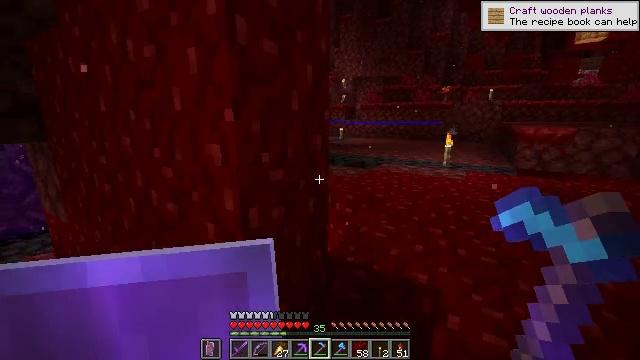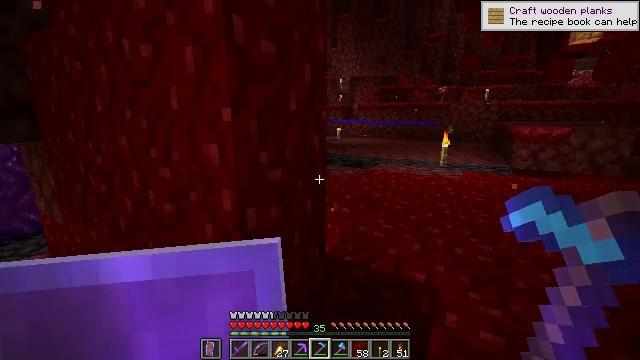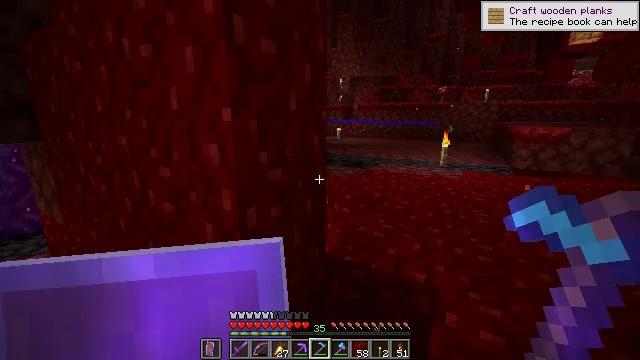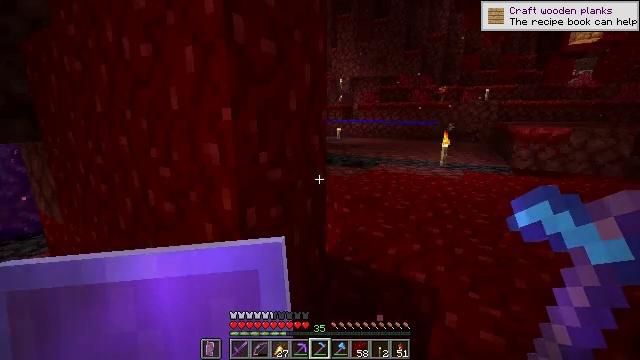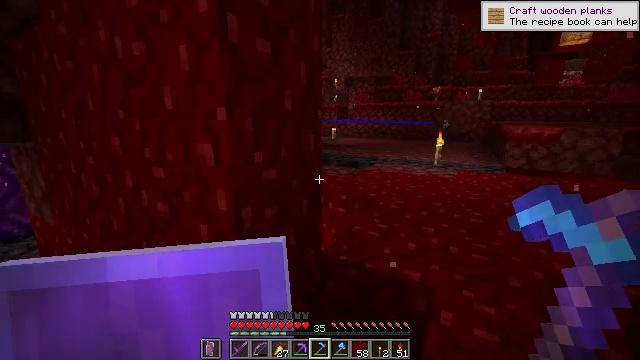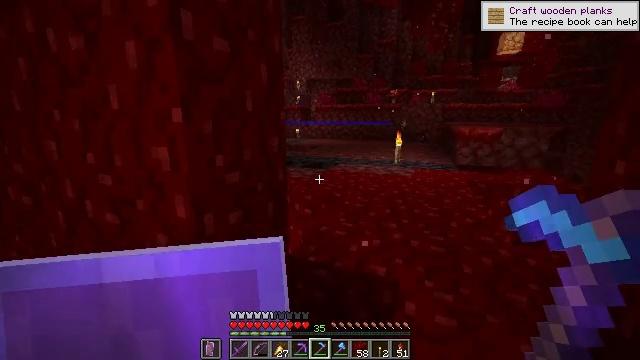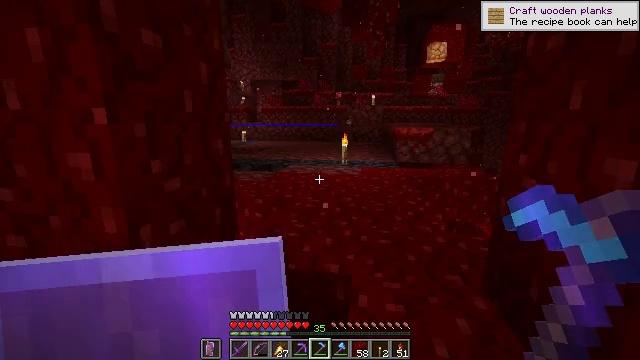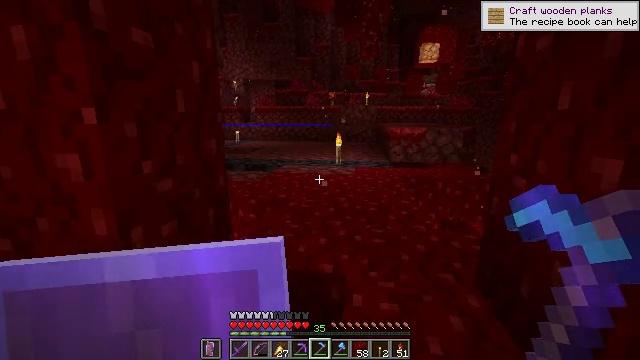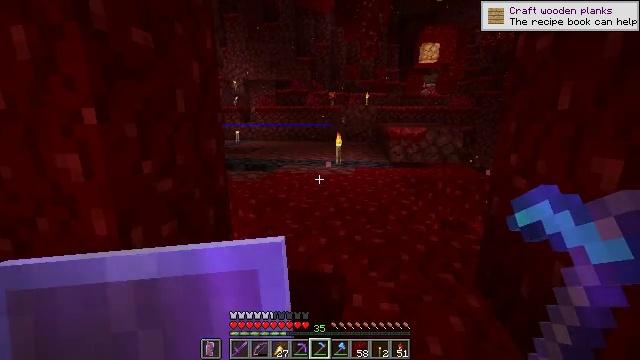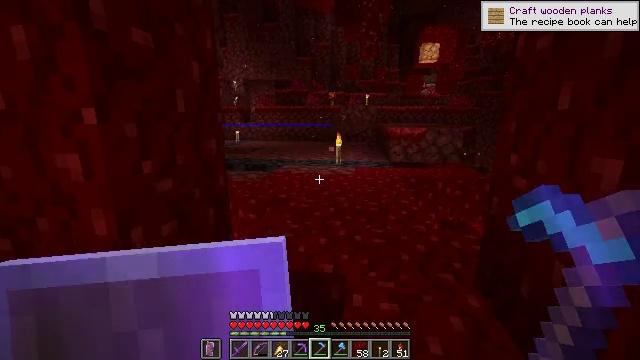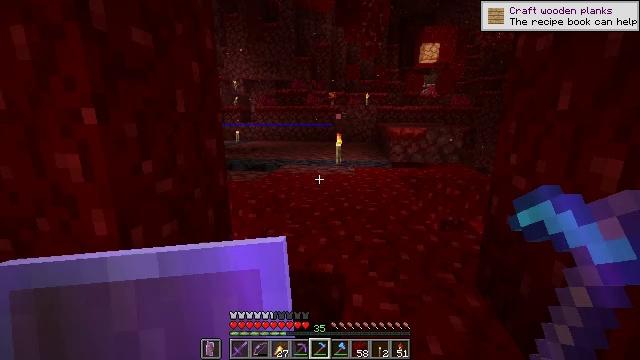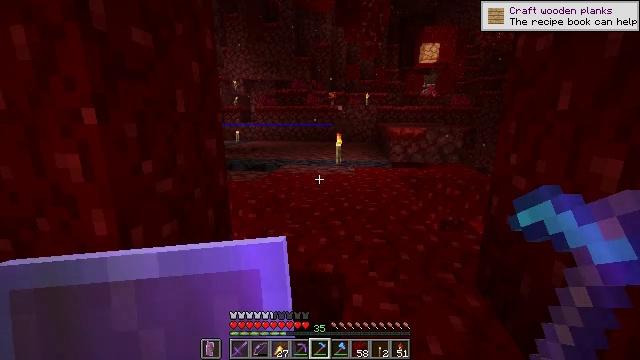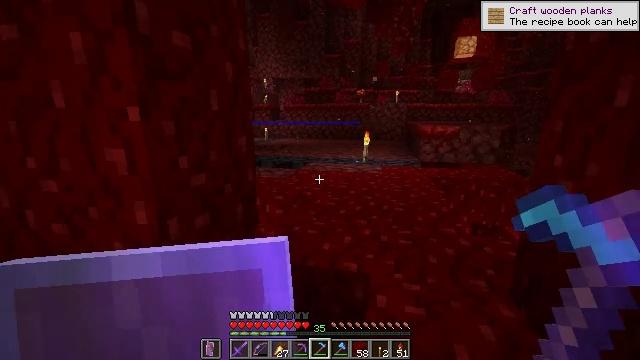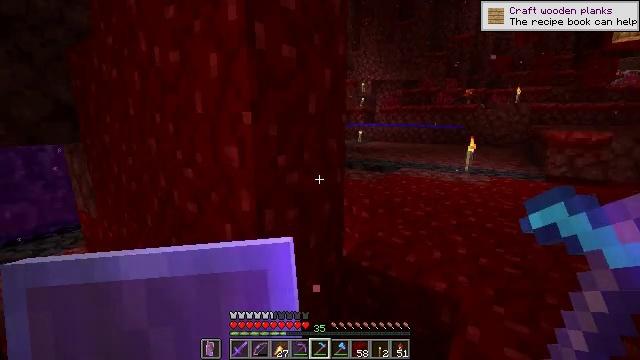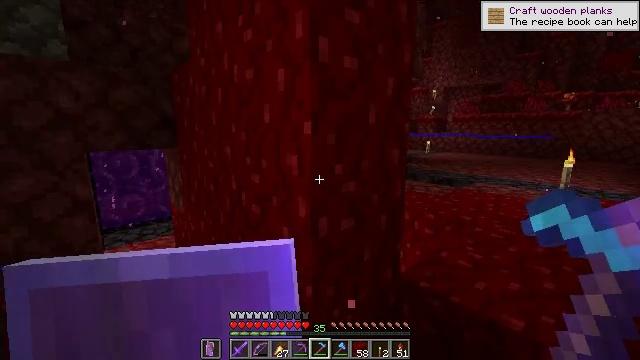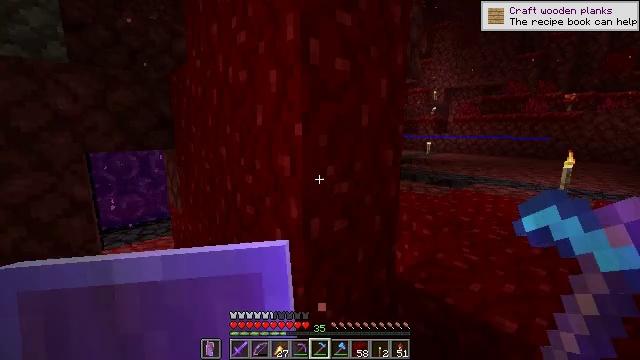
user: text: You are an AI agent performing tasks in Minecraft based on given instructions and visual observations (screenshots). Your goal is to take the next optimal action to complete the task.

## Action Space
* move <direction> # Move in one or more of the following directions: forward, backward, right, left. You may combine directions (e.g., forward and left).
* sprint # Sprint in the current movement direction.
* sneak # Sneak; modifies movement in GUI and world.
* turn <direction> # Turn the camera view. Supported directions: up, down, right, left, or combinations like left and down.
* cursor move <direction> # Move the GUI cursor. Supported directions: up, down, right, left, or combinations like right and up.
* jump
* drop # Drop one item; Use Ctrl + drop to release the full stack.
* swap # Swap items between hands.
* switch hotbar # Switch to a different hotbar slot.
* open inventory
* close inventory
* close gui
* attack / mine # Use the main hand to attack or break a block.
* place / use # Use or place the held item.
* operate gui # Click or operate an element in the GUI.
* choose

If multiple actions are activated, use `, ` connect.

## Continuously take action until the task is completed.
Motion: motion action
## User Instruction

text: Break the nether wart block with a tool.
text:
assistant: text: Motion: sneak
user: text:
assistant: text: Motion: sneak
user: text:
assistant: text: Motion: sneak
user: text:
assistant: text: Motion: sneak, turn right
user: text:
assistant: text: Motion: sneak, turn right
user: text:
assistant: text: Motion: sneak, turn right
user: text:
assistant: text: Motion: sneak, turn right
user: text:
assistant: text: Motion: sneak
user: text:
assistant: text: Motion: sneak
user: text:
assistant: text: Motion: sneak
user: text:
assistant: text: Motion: sneak
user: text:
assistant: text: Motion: sneak, turn left
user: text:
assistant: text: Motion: move right, sneak, turn left
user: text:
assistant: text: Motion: move right, sneak, turn left and up
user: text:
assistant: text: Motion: move right, sneak
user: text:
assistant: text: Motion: sneak
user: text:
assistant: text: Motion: sneak
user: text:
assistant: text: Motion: sneak
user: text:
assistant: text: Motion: sneak, turn right and up
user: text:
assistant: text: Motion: sneak, turn right and up
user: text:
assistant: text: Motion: sneak
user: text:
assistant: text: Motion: sneak, turn left
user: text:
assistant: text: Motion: sneak, turn left and up
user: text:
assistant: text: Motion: sneak, turn left and up
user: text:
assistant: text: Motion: sneak, turn up
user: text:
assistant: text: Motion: sneak
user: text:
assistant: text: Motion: sneak
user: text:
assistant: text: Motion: sneak, turn right and up
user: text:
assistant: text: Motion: sneak, turn right and up
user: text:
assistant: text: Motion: sneak, turn right and up